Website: home-depot
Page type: billing-address
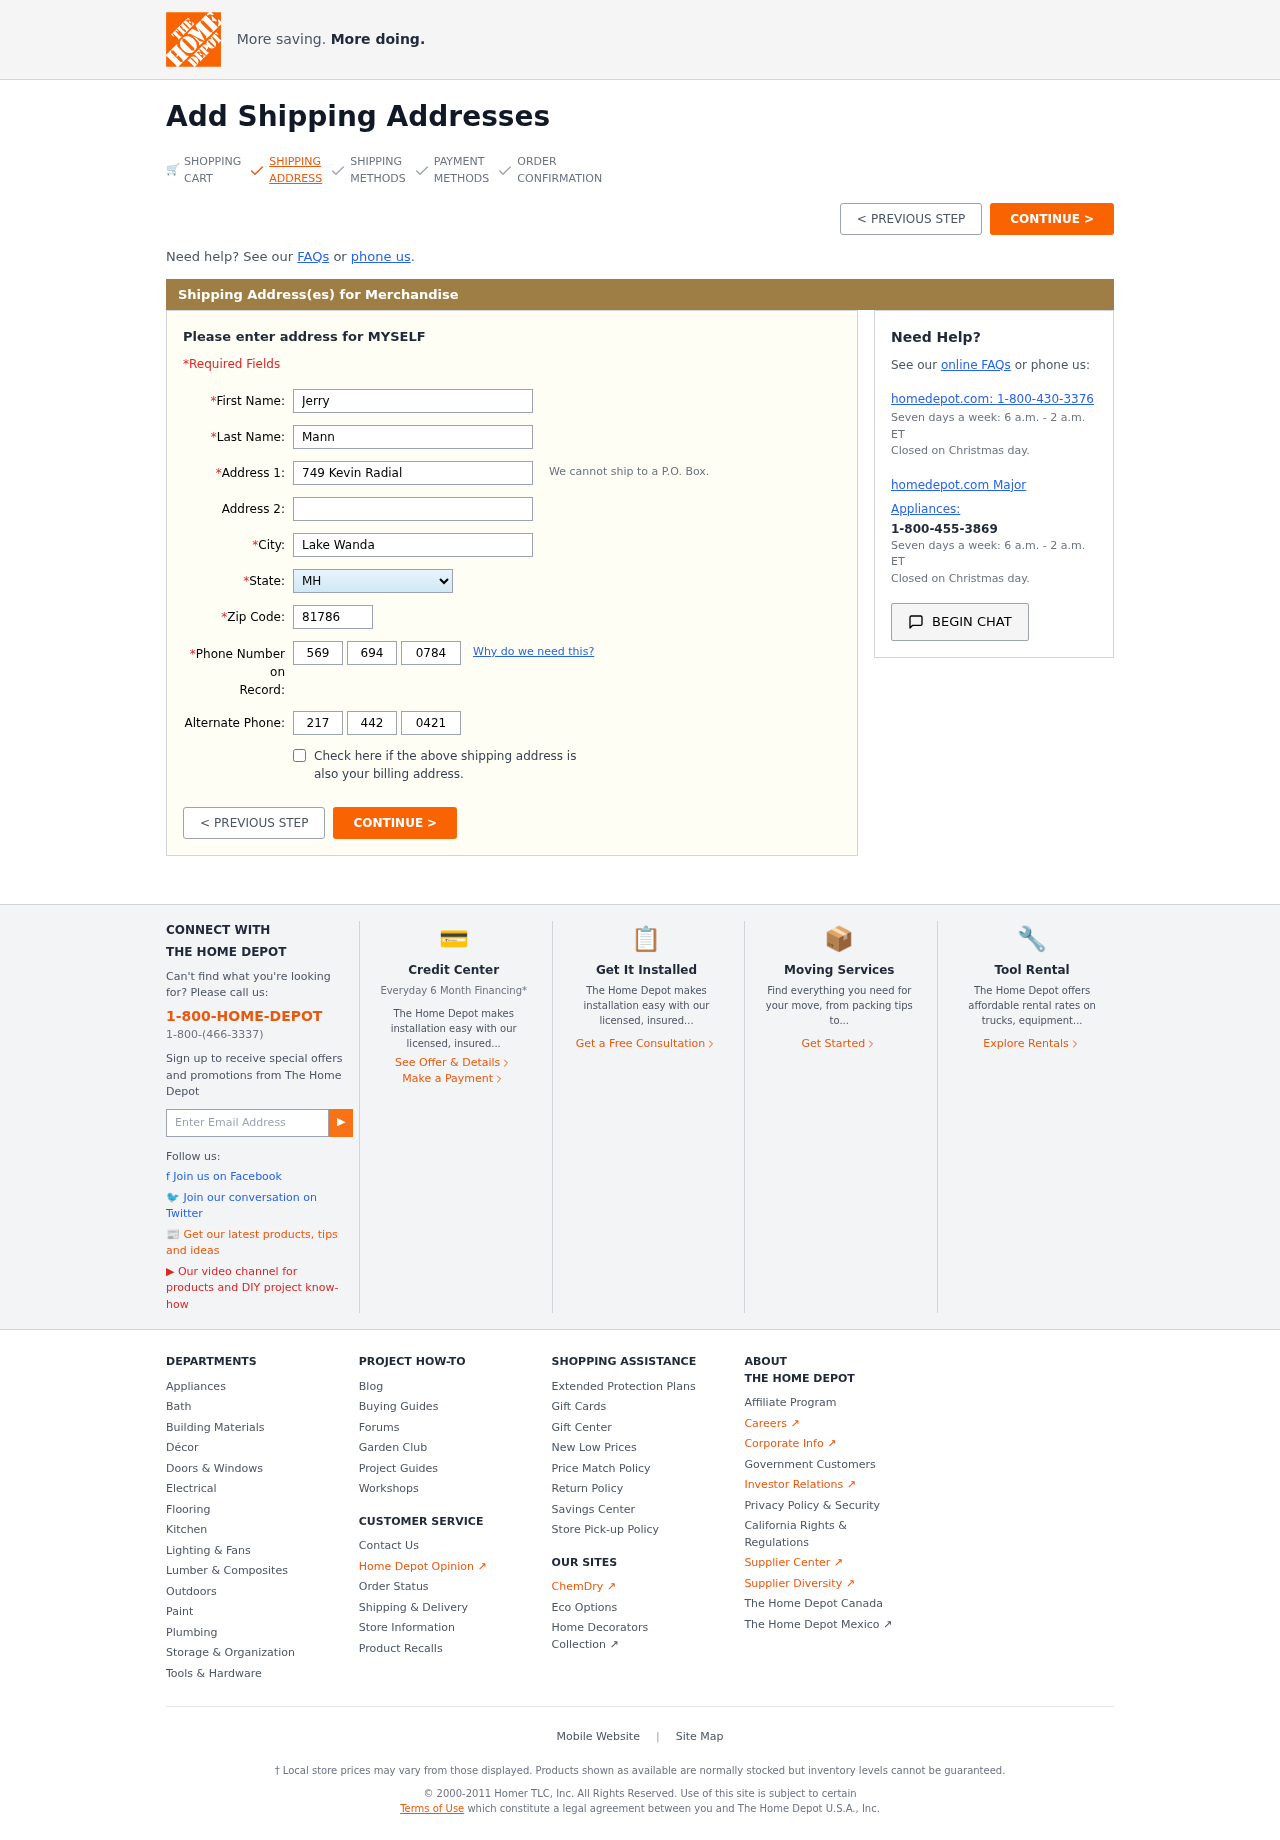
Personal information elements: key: PII_STATE
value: MH
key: PII_FIRSTNAME
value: Jerry
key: PII_LASTNAME
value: Mann
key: PII_STREET
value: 749 Kevin Radial
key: PII_CITY
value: Lake Wanda
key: PII_POSTCODE
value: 81786
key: PII_PHONE_AREA
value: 569
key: PII_PHONE_PREFIX
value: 694
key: PII_PHONE_LINE
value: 0784
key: PII_PHONE_ALT_AREA
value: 217
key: PII_PHONE_ALT_PREFIX
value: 442
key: PII_PHONE_ALT_LINE
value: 0421